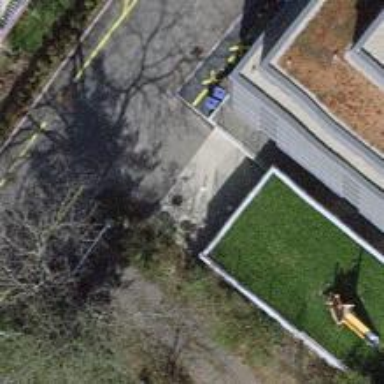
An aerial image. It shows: Parking entrance.